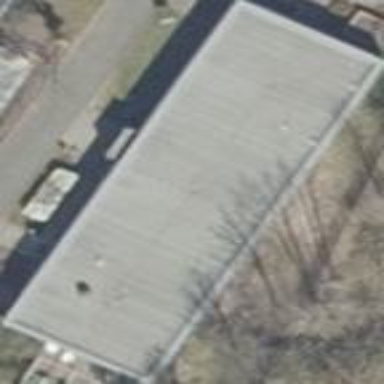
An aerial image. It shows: Sports centre building.